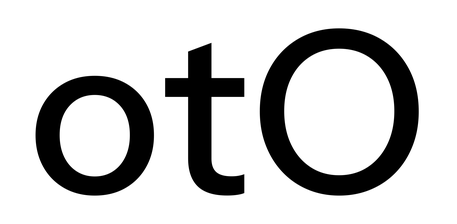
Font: InstrumentSans_Medium